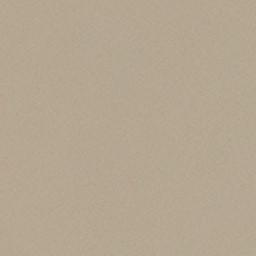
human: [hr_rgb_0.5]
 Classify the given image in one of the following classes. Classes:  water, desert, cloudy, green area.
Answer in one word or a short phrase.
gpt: desert